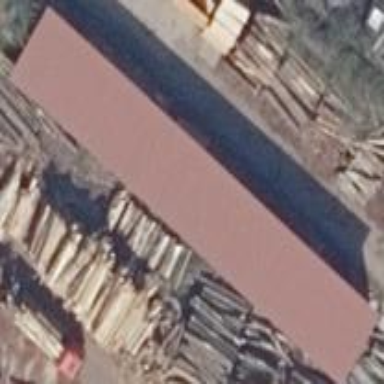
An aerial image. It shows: Warehouse.